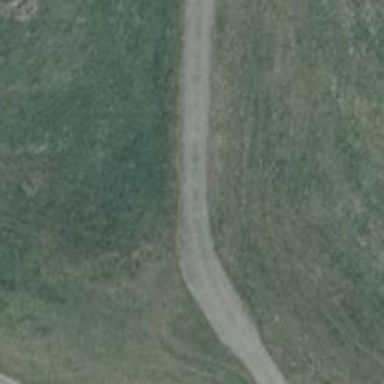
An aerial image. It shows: Track road with grade1 track type and embankment.